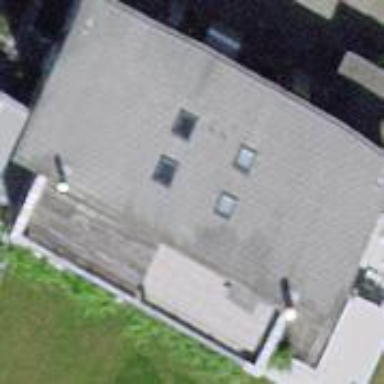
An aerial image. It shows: Simple house.